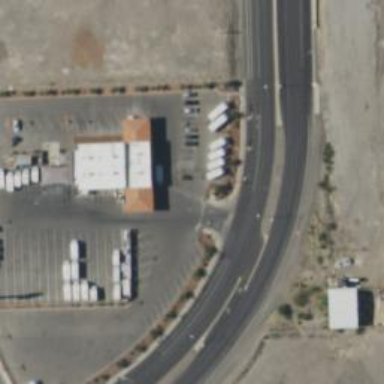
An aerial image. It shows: Car rental service.